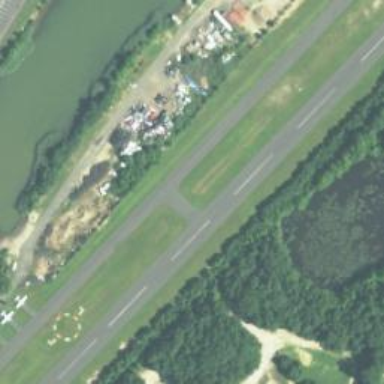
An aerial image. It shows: Image of taxiway at airport.